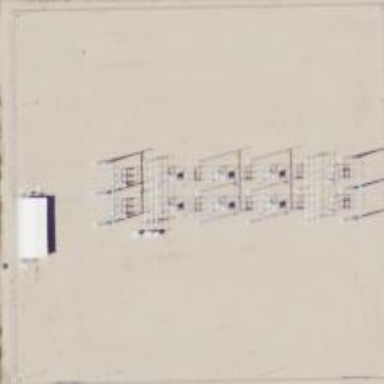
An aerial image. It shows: Transmission level substation.